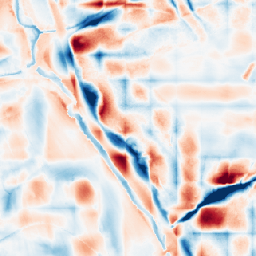
Category: wavelet
Decomposition family: wavelet_biorthogonal
Decomposition parameters: wavelet: bior2.4
level: 5
Upsampling method: area
Upsampling parameters: scale: 8
Upsampling scale: 8